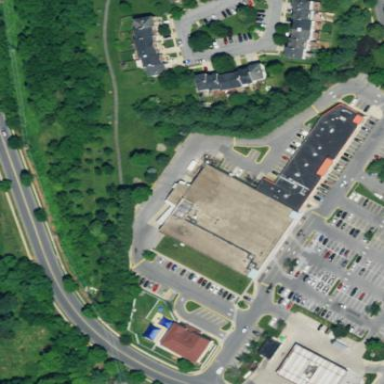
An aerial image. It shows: Retail building housing supermarket.